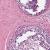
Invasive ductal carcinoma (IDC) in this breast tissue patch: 0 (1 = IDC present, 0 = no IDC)